Question:
I want to separate "Student" by group, example:
Student A, B, and C are in Group A,
Student D, E, and F are in Group B.
Then, how to show it in "Student"
I hope anyone can help me. Thank you.
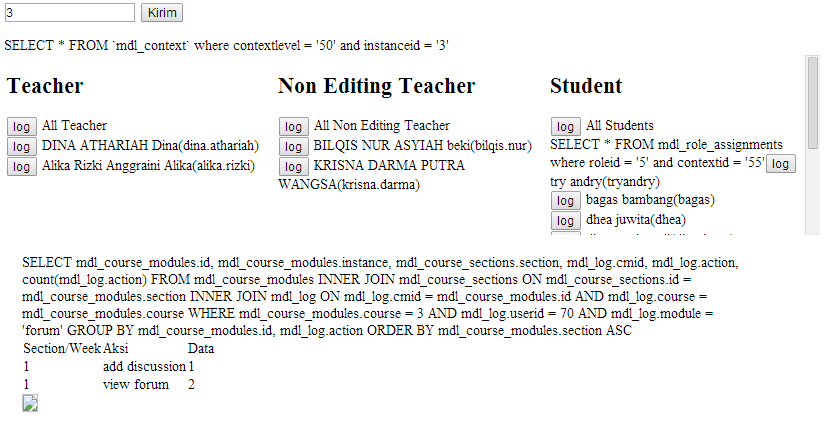
Answer: You could add a custom profile field for the users called 'group' - use a menu of choices with A and B.
Site administration -> Users -> Accounts -> User profile fields
<URL>
Then edit each of your users profiles so that they are part of Group A or Group B. Or you could do this with an insert query into mdl_user_info_data.
Then modify this SQL for your query
'''
SELECT u.username, d.data AS groupname
FROM mdl_user u
JOIN mdl_user_info_data d ON d.userid = u.id
JOIN mdl_user_info_field f ON f.shortname = 'group'
'''